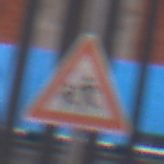
Verkehrszeichen: KinderRechts
Umgebung: Outdoor, Urban
Tageszeit: MorningAfternoon
Wetter: Overcast
Licht: Natural
Jahreszeit: NotSpecified
Kontrast: LowContrast